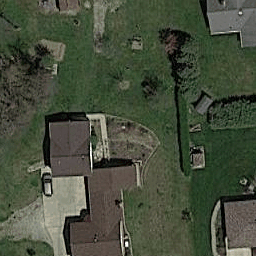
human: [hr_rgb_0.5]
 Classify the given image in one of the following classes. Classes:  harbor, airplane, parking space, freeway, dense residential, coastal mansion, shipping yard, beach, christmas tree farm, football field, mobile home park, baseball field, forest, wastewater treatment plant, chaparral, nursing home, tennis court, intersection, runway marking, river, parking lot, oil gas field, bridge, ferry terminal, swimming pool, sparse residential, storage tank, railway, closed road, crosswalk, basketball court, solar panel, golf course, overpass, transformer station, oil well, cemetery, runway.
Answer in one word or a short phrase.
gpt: sparse residential